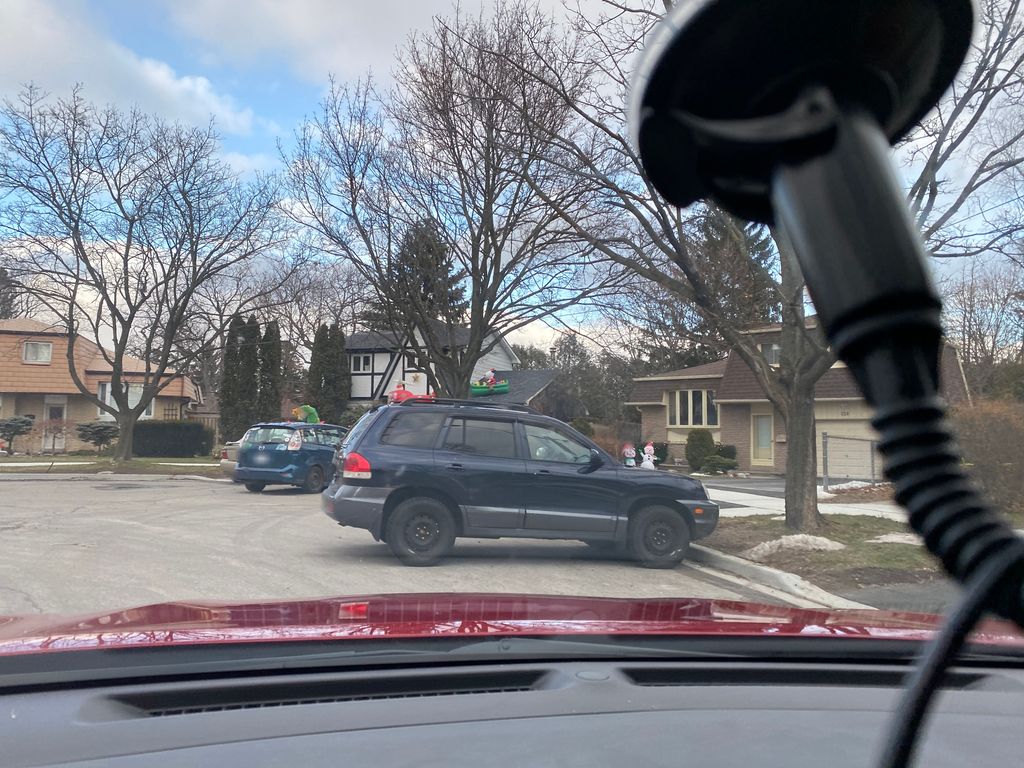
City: toronto